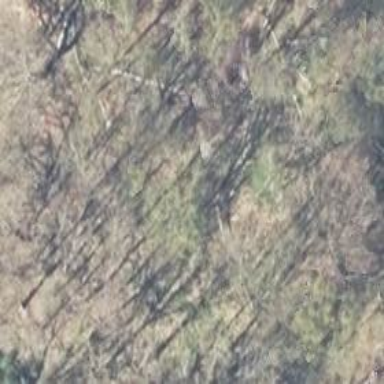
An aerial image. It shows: Forest area.